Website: bh-photo
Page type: payment
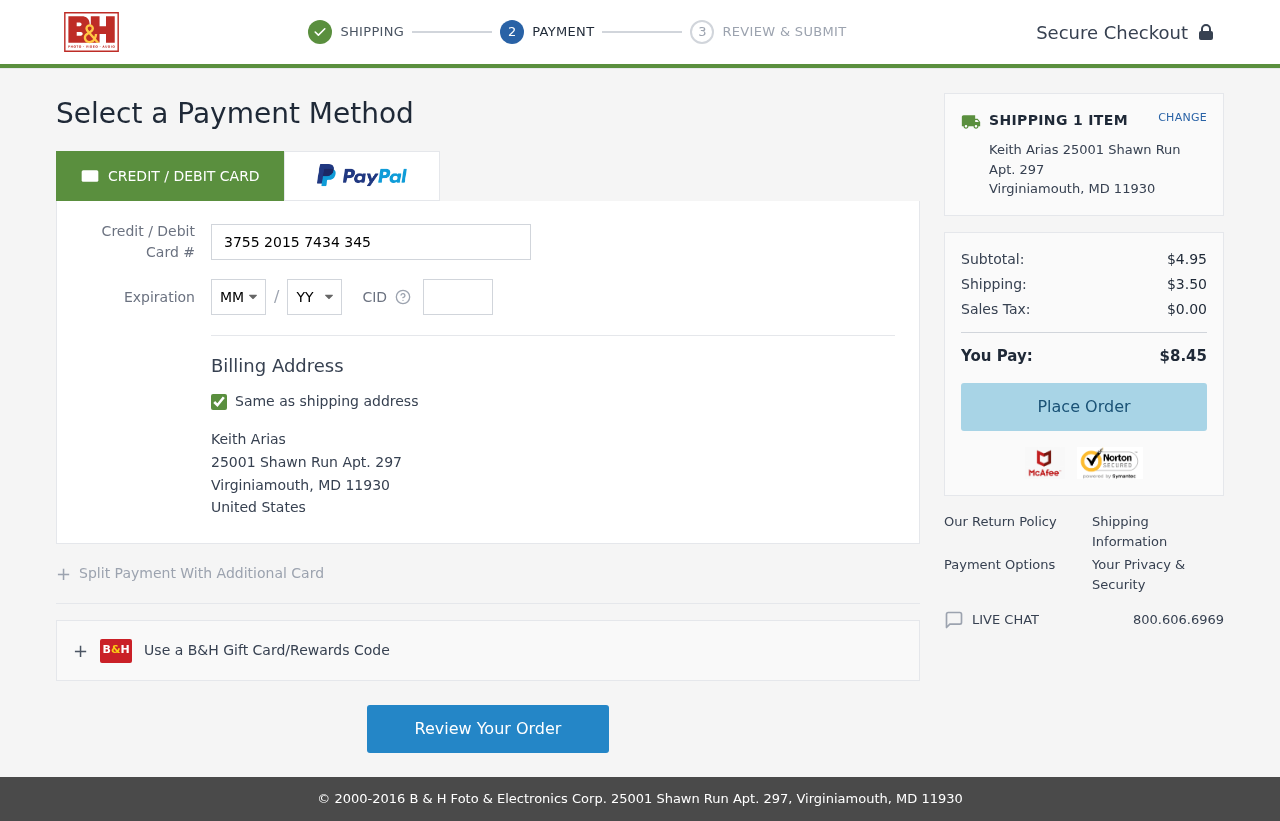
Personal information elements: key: PII_CARD_CVV
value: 1864
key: PII_CARD_EXPIRY_MONTH
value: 06
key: PII_CARD_EXPIRY_YEAR
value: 27
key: PII_CARD_NUMBER
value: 3755 2015 7434 345
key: PII_CITY
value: Virginiamouth
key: PII_COUNTRY
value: United States
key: PII_FULLNAME
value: Keith Arias
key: PII_POSTCODE
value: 11930
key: PII_STATE_ABBR
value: MD
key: PII_STREET
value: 25001 Shawn Run Apt. 297
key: PII_FULLNAME2
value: Keith Arias
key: PII_CITY2
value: Virginiamouth
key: PII_STATE_ABBR2
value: MD
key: PII_POSTCODE_FULL
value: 11930
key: PII_POSTCODE_NUMERIC
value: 11930
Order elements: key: ORDER_NUM_ITEMS
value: SHIPPING 1 ITEM
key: ORDER_SUBTOTAL
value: $4.95
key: ORDER_SHIPPING_COST
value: $3.50
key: ORDER_TAX
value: $0.00
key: ORDER_TOTAL
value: $8.45